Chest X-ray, AP view. Patient: 27 years old, sex M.
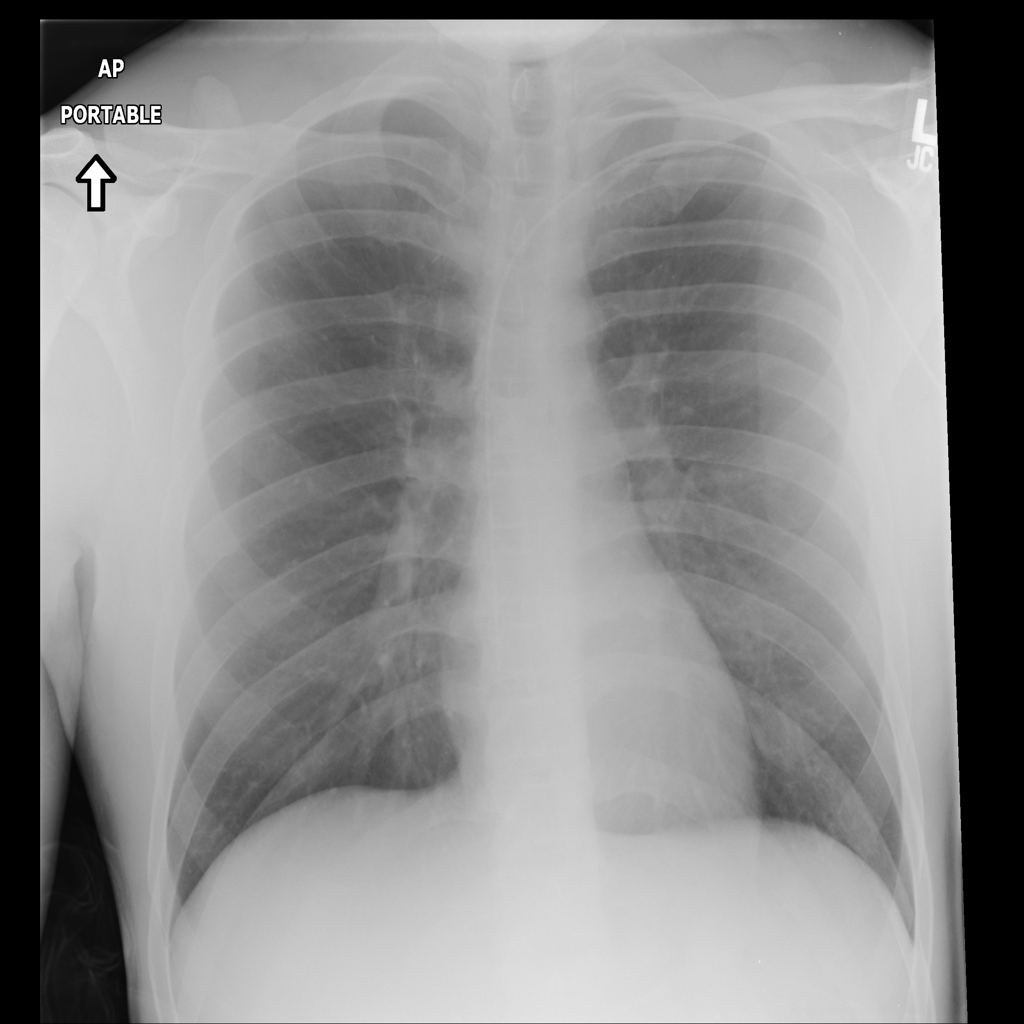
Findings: No Finding